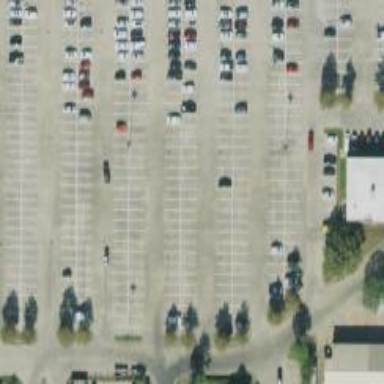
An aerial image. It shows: Parking space.